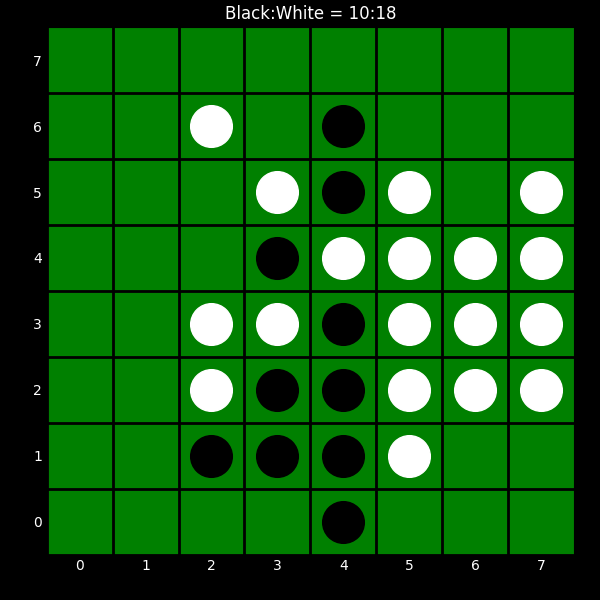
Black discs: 10
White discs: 18